Question: I am making a React app, where I have made a custom DatePicker component. I want it to be hidden if outside click happened (as I did with other components, such as Select Dropdown). Long story short I wrote a custom hook:
'''
export default (ref, visible, setVisible) => {
React.useEffect(() => {
let handleClick;
if (visible) {
handleClick = (e) => {
if (ref.current && !ref.current.contains(e.target)) {
setVisible((prevVisible) => !prevVisible);
}
};
document.addEventListener('click', handleClick);
}
return () => {
document.removeEventListener('click', handleClick);
};
}, [visible]);
};
'''
The problem is when I am using it with Select component which has its items as a direct children everything works fine, but with DatePicker it closes after date selection. That is happening because the day element itself is inner child for the REF of my calendar container. The structure is something like this:
'''
<div class="picker">
* A <p> tag here for triggering the visibility state *
<div className="calendar" ref={calendar}>
<div className="month">
<div className="week">
<div className="day">
* day number *
</div>
* More days *
</div>
* More weeks *
</div>
* Second month *
</div>
</div>
'''
In MDN docs I read that ref.current.contains should run through all the children elements, but it somehow check only divs with "MONTH" class, i.e. only direct children. Has anyone faced the same problem? I would have appreciated any help! Thanks!
P.S here is the image of my DOM tree after the DatePicker component was opened:

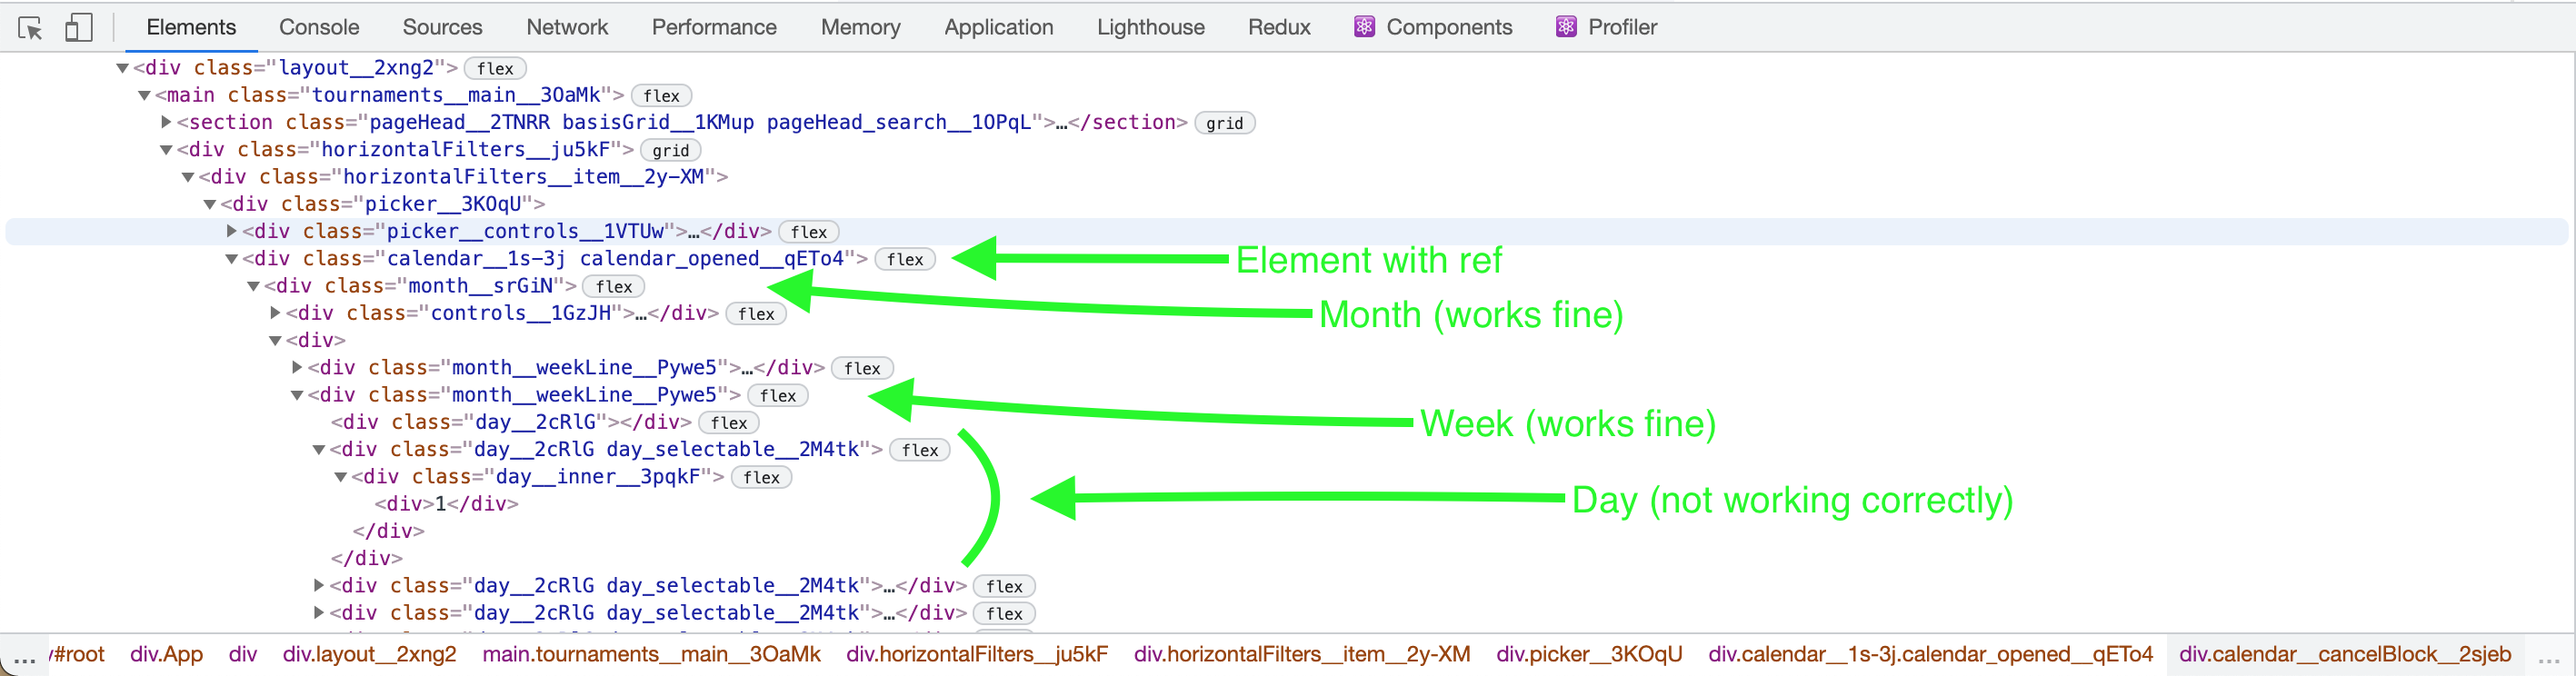
Answer: The answer was as simple as possible: I was generating the key prop for each array element using 'Math.random()', don't do it :)
Replacing it with simple array index fixed the bug.
P.S. Somehow the dynamic generation of key in order to not to use the array index, was blocking the process of getting parentNode property for the array element. It was returning 'null', although element had like 15 parent nodes before the '#document' root